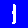
Digit: 1